Question: What are the button options?
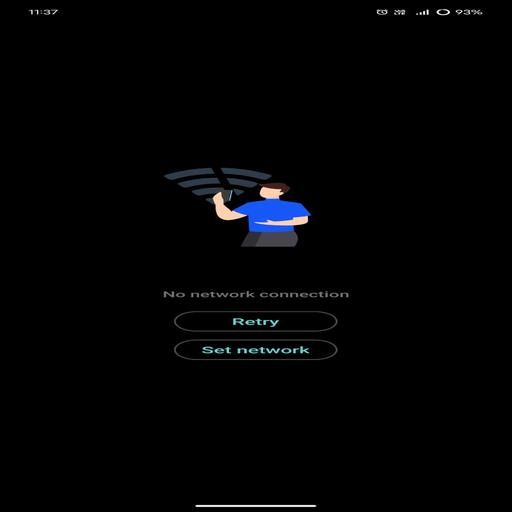
Answer: Retry, Set network